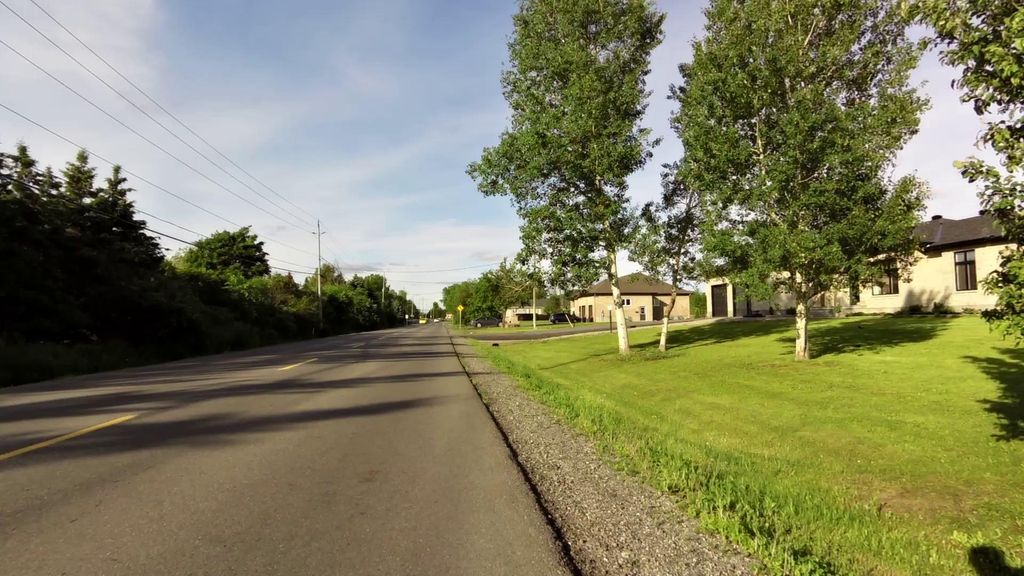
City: ottawa-gatineau